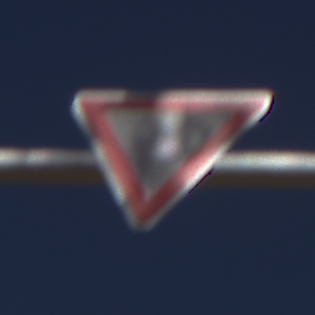
Verkehrszeichen: VorfahrtGewaehren
Umgebung: Outdoor, RoadRail
Tageszeit: MorningAfternoon
Wetter: Clear
Licht: Natural
Jahreszeit: NotSpecified
Kontrast: HighContrast